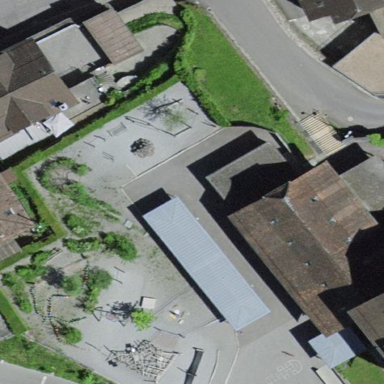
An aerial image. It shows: View of roof of building.